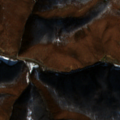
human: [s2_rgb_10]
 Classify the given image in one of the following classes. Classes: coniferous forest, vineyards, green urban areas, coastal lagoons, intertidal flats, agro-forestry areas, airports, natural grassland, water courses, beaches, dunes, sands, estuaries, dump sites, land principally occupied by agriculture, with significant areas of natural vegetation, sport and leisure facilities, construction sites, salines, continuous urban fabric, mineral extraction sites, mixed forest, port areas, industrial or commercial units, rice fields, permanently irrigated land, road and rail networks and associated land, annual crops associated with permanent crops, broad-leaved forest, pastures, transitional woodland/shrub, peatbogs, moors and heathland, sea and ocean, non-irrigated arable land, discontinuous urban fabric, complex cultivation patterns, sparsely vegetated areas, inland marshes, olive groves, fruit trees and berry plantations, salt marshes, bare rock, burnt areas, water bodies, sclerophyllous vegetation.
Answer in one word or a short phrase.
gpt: land principally occupied by agriculture, with significant areas of natural vegetation, broad-leaved forest